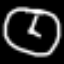
Label: clock